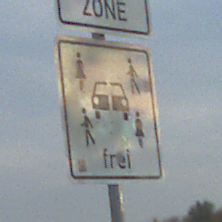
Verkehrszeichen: CarsharingfahrzeugeFrei
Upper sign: BeginnEingeschraenktesHalteverbotZone
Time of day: SunriseSunset
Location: Outdoor (Nature)
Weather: PartlyCloudy
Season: NotSpecified
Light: Natural